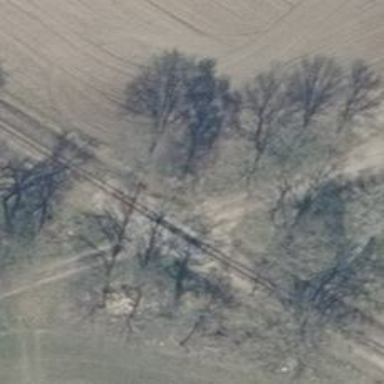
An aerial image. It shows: Level crossing along the railway.